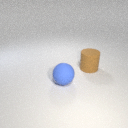
large brown rubber cylinder behind large blue rubber sphere